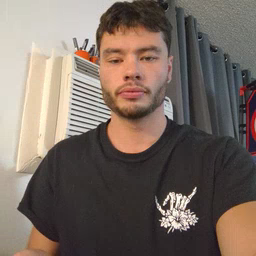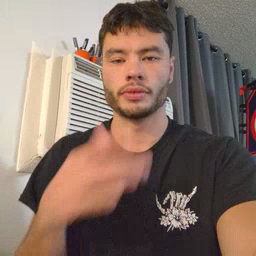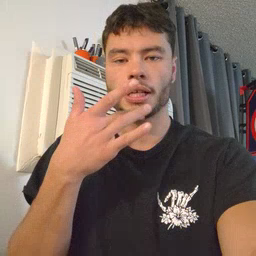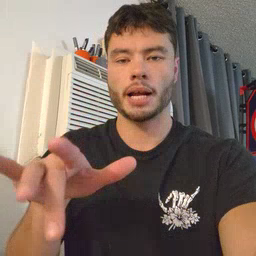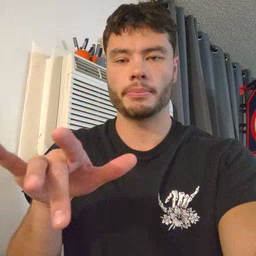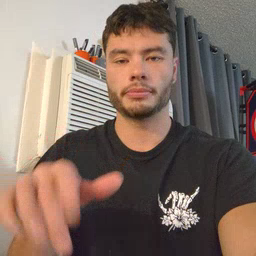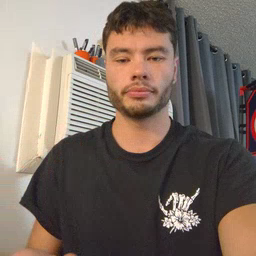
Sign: empty